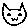
Label: cat